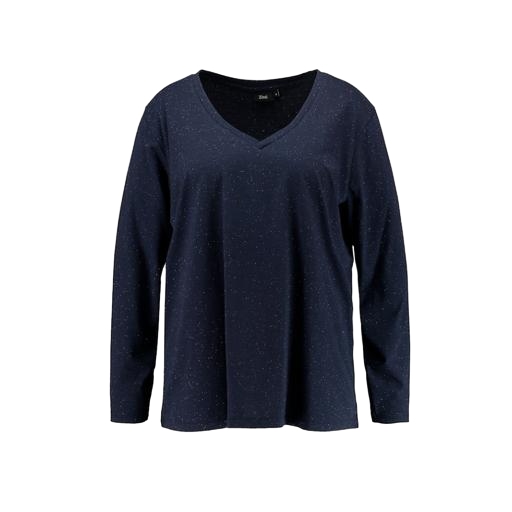
blue plus size printed t-shirt only macy, blue plus compact long sleeve tee, long-sleeve t-shirt only macy, white background